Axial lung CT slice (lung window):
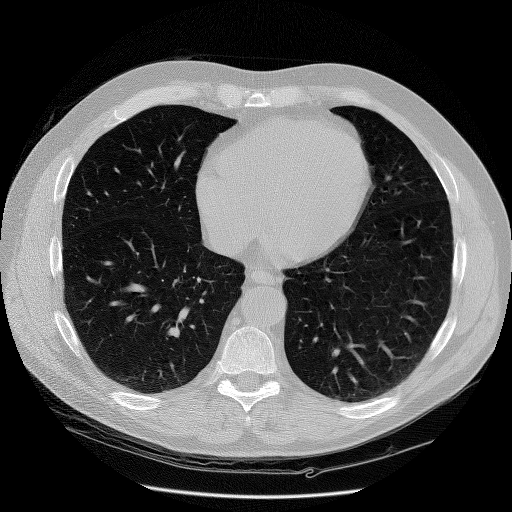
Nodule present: no